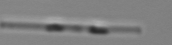
Label: Leptocylindrus